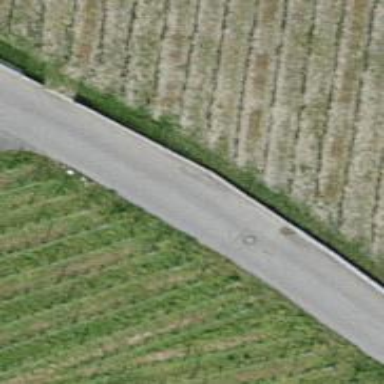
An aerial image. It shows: Unclassified road with asphalt surface passing through agricultural land.